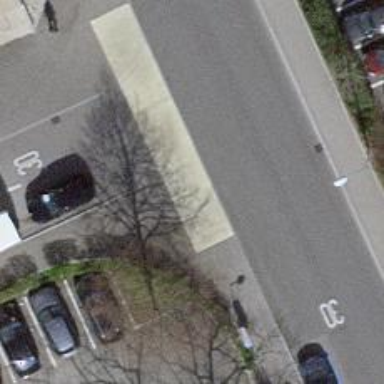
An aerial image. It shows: Asphalt sidewalk along the footway.